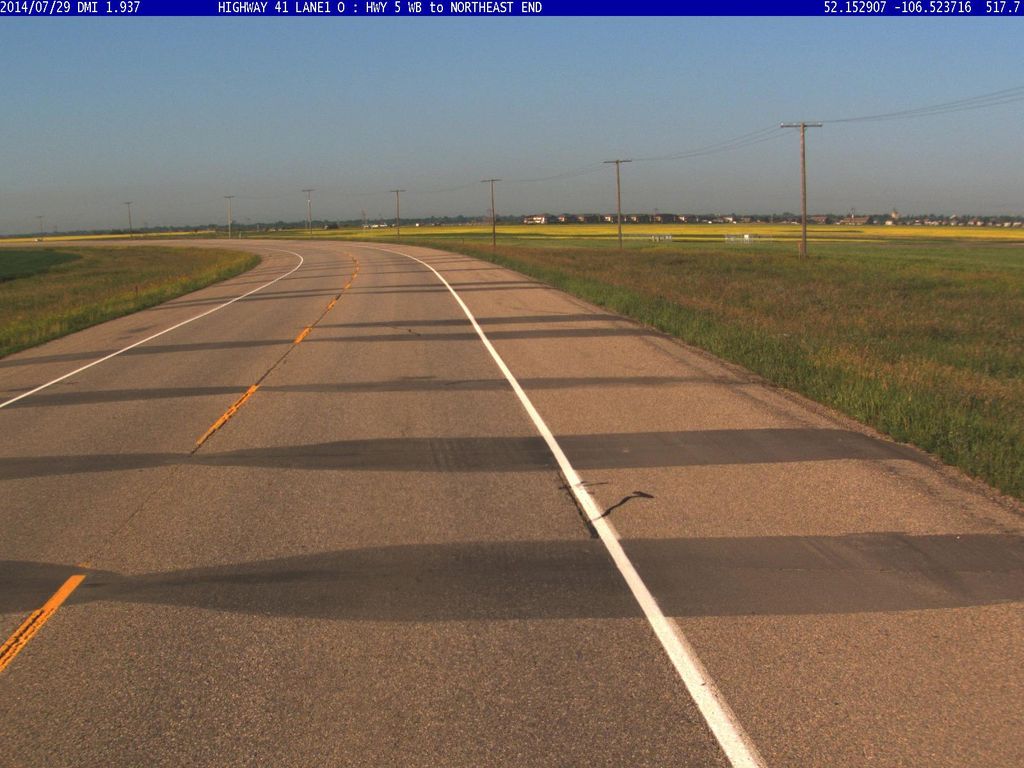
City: saskatoon